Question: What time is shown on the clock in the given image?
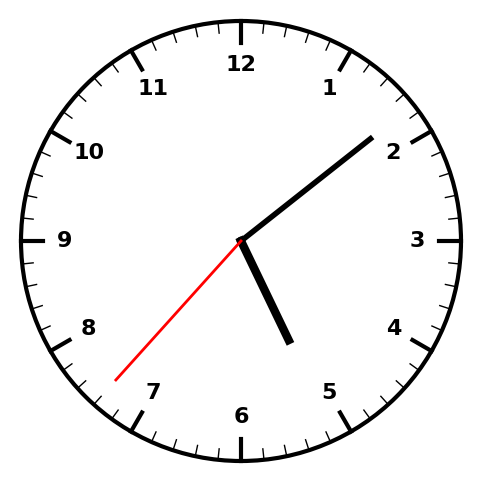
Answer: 05:08:37